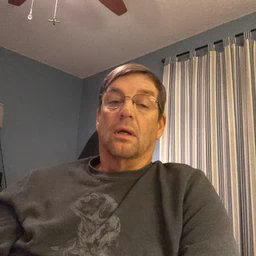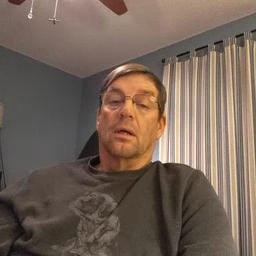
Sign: pig